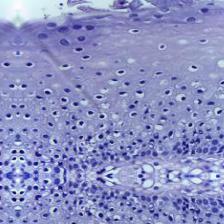
Diagnosis: Normal